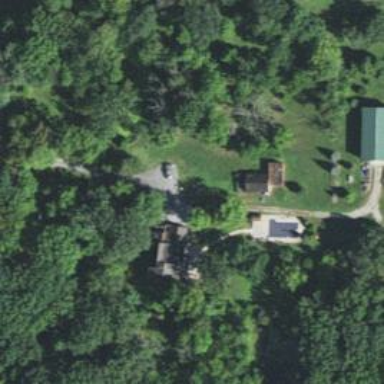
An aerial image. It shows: Driveway.